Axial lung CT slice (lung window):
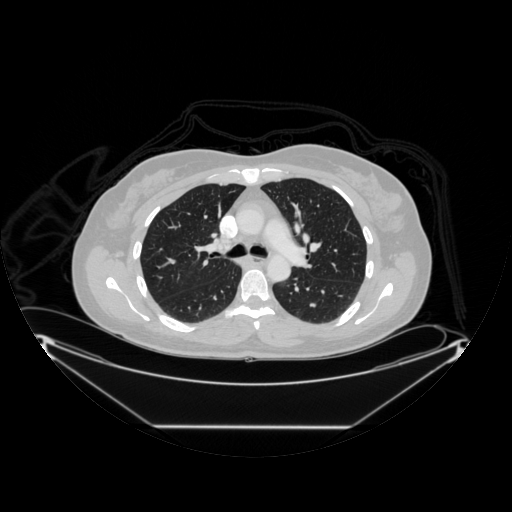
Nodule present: no